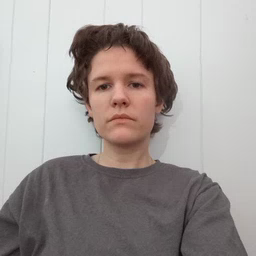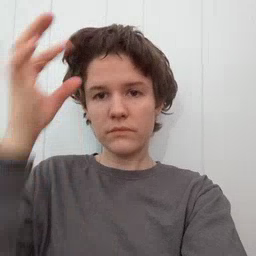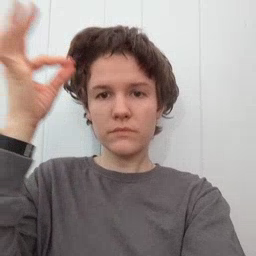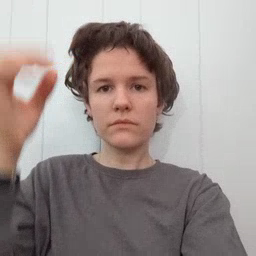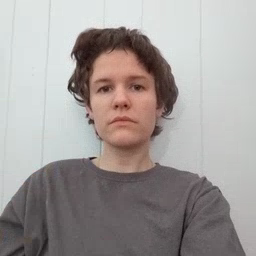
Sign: hair